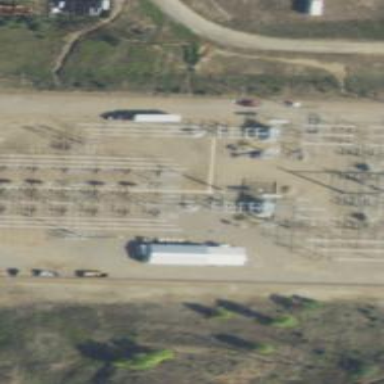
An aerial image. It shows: Power substation enclosed by fence.